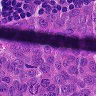
Metastatic tissue present: yes